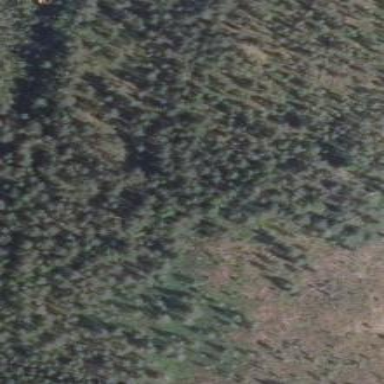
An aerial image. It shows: Needle-leaved woodland.